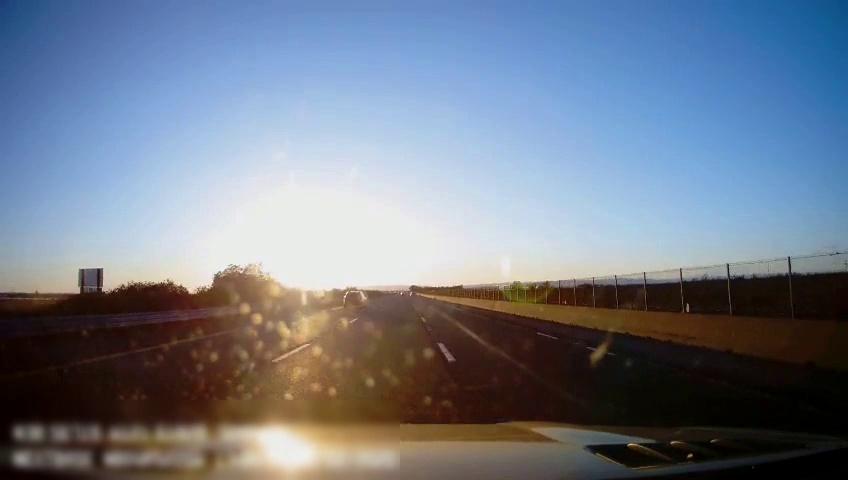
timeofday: Day
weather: Sunny
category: Drivable Space
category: Vehicles | SUV
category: Lanes | Alternate Lane
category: Lanes | Current Lane
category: Lanes | Current Lane
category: Lanes | Alternate Lane